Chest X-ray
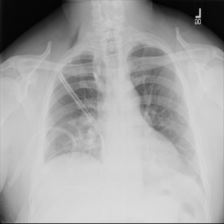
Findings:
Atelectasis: negative
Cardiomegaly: negative
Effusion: negative
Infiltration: negative
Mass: negative
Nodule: negative
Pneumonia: negative
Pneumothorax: negative
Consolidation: negative
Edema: negative
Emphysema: negative
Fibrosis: negative
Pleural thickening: negative
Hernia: negative